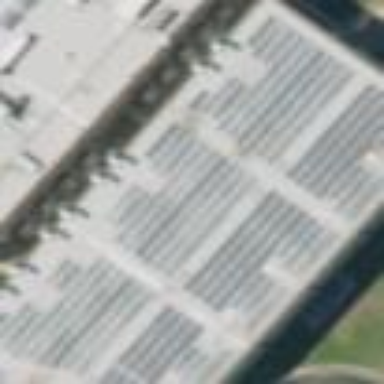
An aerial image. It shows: Solar power generator using photovoltaic panels.